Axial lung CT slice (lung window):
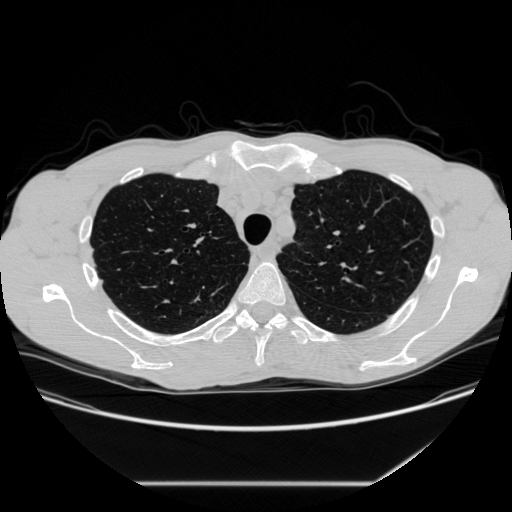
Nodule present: no